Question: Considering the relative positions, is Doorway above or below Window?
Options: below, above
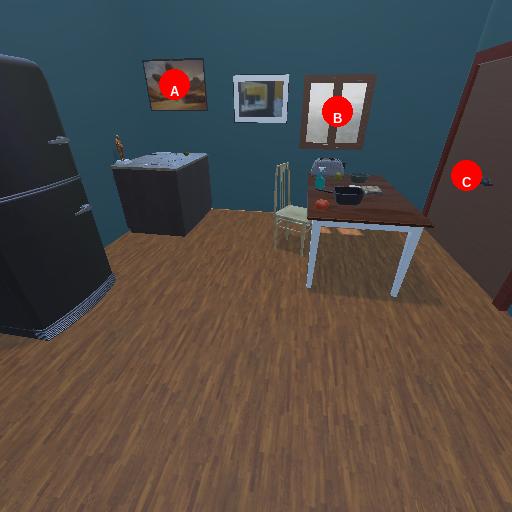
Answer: below